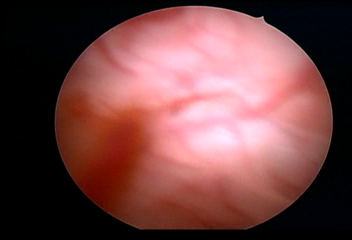
Modality: WLC
Class: Normal mucosa
Bladder cancer association: No